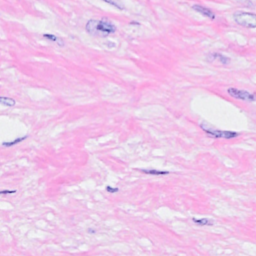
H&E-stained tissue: Breast